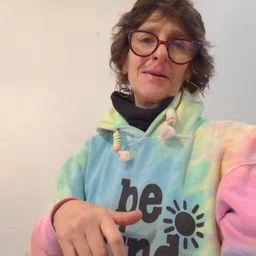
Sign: lion